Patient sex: M
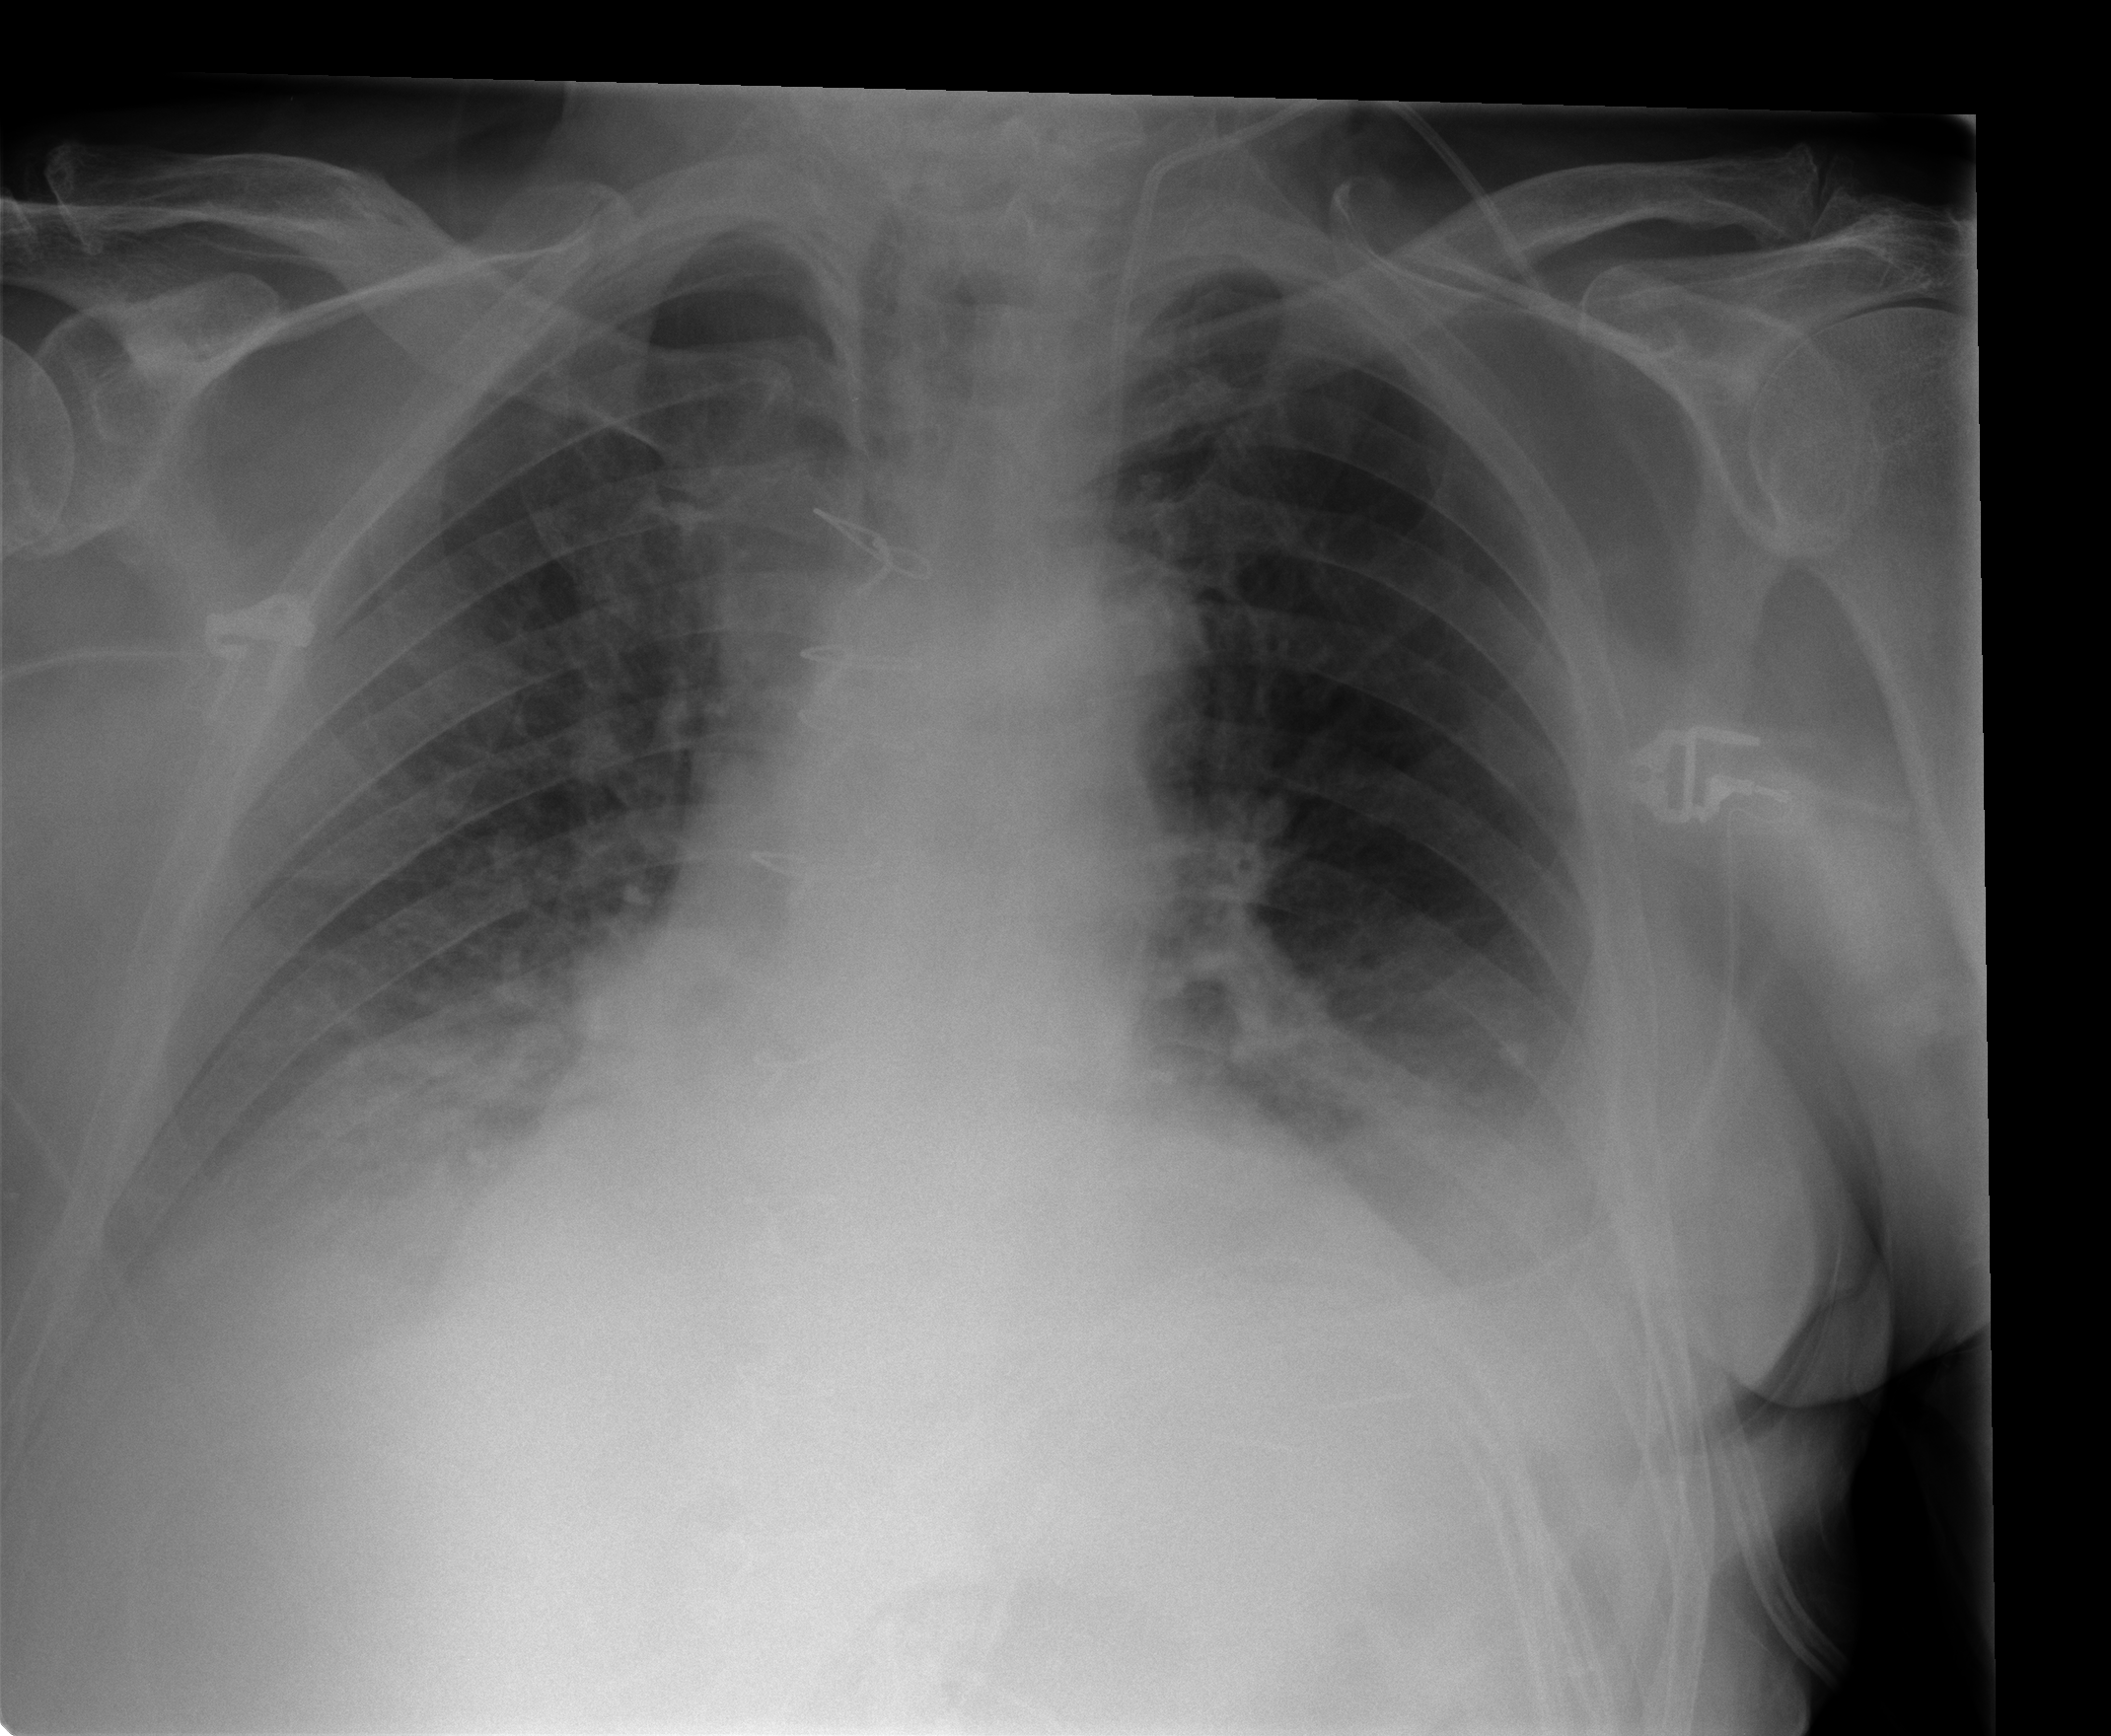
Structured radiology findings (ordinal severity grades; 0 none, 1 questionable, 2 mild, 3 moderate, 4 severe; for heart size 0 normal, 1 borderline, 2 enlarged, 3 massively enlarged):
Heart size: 2
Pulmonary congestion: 2
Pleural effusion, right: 3
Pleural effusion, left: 2
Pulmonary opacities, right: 2
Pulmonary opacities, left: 0
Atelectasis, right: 2
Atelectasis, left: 2